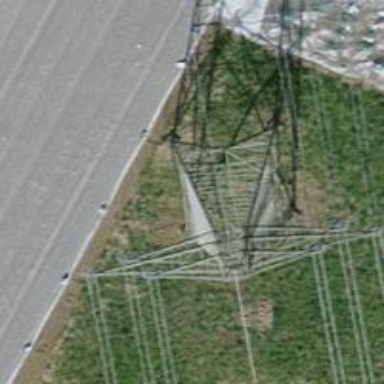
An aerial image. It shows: Power line is depicted.